Question: Currently i am working on an iPad application,im Using Core-Plot to develop Bar chart in my iPhone application, then i have modified the frame size for iPad to import the same thing in iPad application, but the bar chart is showing up in small on the screen, but i want to show it full screen in iPad, How to fix this? please help me
Thanks in Advance
I tried this
iPhone
'''
-(void) drawBarChart
{
NSLog(@"iPhone Bar chart");
double xAxisLength = [barValuesArray count];
barGraph = [[CPTXYGraph alloc] initWithFrame:CGRectMake(0, 50, 320, 350)];
barGraph.paddingLeft = 0.0f;
barGraph.paddingRight = 0.0f;
barGraph.paddingTop = 0.0f;
barGraph.paddingBottom = 0.0f;
barGraph.plotAreaFrame.paddingLeft = 60.0;
barGraph.plotAreaFrame.paddingTop = 40.0;
barGraph.plotAreaFrame.paddingRight = 10.0;
barGraph.plotAreaFrame.paddingBottom = 40.0;
if ([selectedName isEqualToString:@"(null)"] || [selectedName isEqualToString:@""] || [selectedName isEqualToString:@"NULL"] || selectedName == @"(null)" || selectedName == NULL || selectedName == @"null" || selectedName == nil)
{
barGraph.title = [namesArray objectAtIndex:0];
}
else
{
barGraph.title = selectedName;
}
hostingView = [[CPTGraphHostingView alloc] initWithFrame:CGRectMake(0, 10, 320, 400)];
hostingView.hostedGraph = barGraph;
CPTMutableTextStyle *textStyle = [CPTTextStyle textStyle];
textStyle.color = [CPTColor blackColor];
textStyle.fontSize = 16.0f;
textStyle.textAlignment = CPTTextAlignmentCenter;
barGraph.titleTextStyle = textStyle;
barGraph.titleDisplacement = CGPointMake(0.0f, -10.0f);
barGraph.titlePlotAreaFrameAnchor = CPTRectAnchorTop;
CPTXYAxisSet *axisSet = (CPTXYAxisSet *)barGraph.axisSet;
CPTXYAxis *x = axisSet.xAxis;
// x.axisLineStyle = nil;
// x.majorTickLineStyle = nil;
// x.minorTickLineStyle = nil;
x.majorIntervalLength = CPTDecimalFromString(@"70");
x.orthogonalCoordinateDecimal = CPTDecimalFromString(@"0");
x.title = @"Names";
x.titleLocation = CPTDecimalFromFloat(7.5f);
x.titleOffset = 50.0f; //25.0f;
x.labelRotation = M_PI/5;
x.labelingPolicy = CPTAxisLabelingPolicyNone;
NSArray *customTickLocations = [NSArray arrayWithObjects: [NSDecimalNumber numberWithInt:1], [NSDecimalNumber numberWithInt: 5], [NSDecimalNumber numberWithInt:9], [NSDecimalNumber numberWithInt:13], nil];
// NSArray *xAxisLabels = [NSArray arrayWithObjects:@"Smoke", @"Nicotine", @"Tar", @"", nil];
// NSUInteger labelLocation = 0;
//
// NSMutableArray *customLabels = [NSMutableArray arrayWithCapacity:[xAxisLabels count]];
// for (NSNumber *tickLocation in customTickLocations)
// {
// CPTAxisLabel *newLabel = [[CPTAxisLabel alloc] initWithText: [xAxisLabels objectAtIndex:labelLocation++] textStyle:x.labelTextStyle];
// newLabel.tickLocation = [tickLocation decimalValue];
// newLabel.offset = x.labelOffset + x.majorTickLength;
// newLabel.rotation = M_PI/xAxisLength;
// [customLabels addObject:newLabel];
// [newLabel release];
// }
//
// x.axisLabels = [NSSet setWithArray:customLabels];
CPTXYAxis *y = axisSet.yAxis;
// y.axisLineStyle = nil;
// y.majorTickLineStyle = nil;
// y.minorTickLineStyle = nil;
y.majorIntervalLength = CPTDecimalFromString(@"100");
y.orthogonalCoordinateDecimal = CPTDecimalFromString(@"0");
// y.title = @"Work Status";
// y.titleOffset = 40.0f;
// y.titleLocation = CPTDecimalFromFloat(150.0f);
CPTXYPlotSpace *plotSpace = (CPTXYPlotSpace *) barGraph.defaultPlotSpace;
plotSpace.xRange = [CPTPlotRange plotRangeWithLocation:CPTDecimalFromDouble(0.0f) length:CPTDecimalFromDouble(15.0f)];
plotSpace.yRange = [CPTPlotRange plotRangeWithLocation:CPTDecimalFromDouble(0.0f) length:CPTDecimalFromDouble(1000.0f)];
CPTBarPlot *barPlot = [CPTBarPlot tubularBarPlotWithColor:[CPTColor blueColor] horizontalBars:NO];
barPlot.plotRange = [CPTPlotRange plotRangeWithLocation:CPTDecimalFromDouble(0.0) length:CPTDecimalFromDouble(13)];//xAxisLength
barPlot.barOffset = CPTDecimalFromFloat(1.0f);
barPlot.baseValue = CPTDecimalFromString(@"0");
barPlot.barWidth = CPTDecimalFromFloat(3.0f);
barPlot.cornerRadius = 2.0f;
barPlot.dataSource = self;
[barGraph addPlot:barPlot];
[self.view addSubview:hostingView];
}
'''
iPad Bar chart:
'''
-(void) drawBarChart
{
NSLog(@"iPAD");
double xAxisLength = [barValuesArray count];
barGraph = [[CPTXYGraph alloc] initWithFrame:CGRectMake(0, 50, 700, 1000)];
barGraph.paddingLeft = 0.0f;
barGraph.paddingRight = 0.0f;
barGraph.paddingTop = 0.0f;
barGraph.paddingBottom = 0.0f;
barGraph.plotAreaFrame.paddingLeft = 60.0;
barGraph.plotAreaFrame.paddingTop = 40.0;
barGraph.plotAreaFrame.paddingRight = 10.0;
barGraph.plotAreaFrame.paddingBottom = 40.0;
if ([selectedName isEqualToString:@"(null)"] || [selectedName isEqualToString:@""] || [selectedName isEqualToString:@"NULL"] || selectedName == @"(null)" || selectedName == NULL || selectedName == @"null" || selectedName == nil)
{
barGraph.title = [namesArray objectAtIndex:0];
}
else
{
barGraph.title = selectedName;
}
hostingView = [[CPTGraphHostingView alloc] initWithFrame:CGRectMake(0, 10, 700, 1000)];
hostingView.hostedGraph = barGraph;
CPTMutableTextStyle *textStyle = [CPTTextStyle textStyle];
textStyle.color = [CPTColor blackColor];
textStyle.fontSize = 16.0f;
textStyle.textAlignment = CPTTextAlignmentCenter;
barGraph.titleTextStyle = textStyle;
barGraph.titleDisplacement = CGPointMake(0.0f, -10.0f);
barGraph.titlePlotAreaFrameAnchor = CPTRectAnchorTop;
CPTXYAxisSet *axisSet = (CPTXYAxisSet *)barGraph.axisSet;
CPTXYAxis *x = axisSet.xAxis;
// x.axisLineStyle = nil;
// x.majorTickLineStyle = nil;
// x.minorTickLineStyle = nil;
x.majorIntervalLength = CPTDecimalFromString(@"70");
x.orthogonalCoordinateDecimal = CPTDecimalFromString(@"0");
x.title = @"Names";
x.titleLocation = CPTDecimalFromFloat(7.5f);
x.titleOffset = 50.0f; //25.0f;
x.labelRotation = M_PI/5;
x.labelingPolicy = CPTAxisLabelingPolicyNone;
NSArray *customTickLocations = [NSArray arrayWithObjects: [NSDecimalNumber numberWithInt:1], [NSDecimalNumber numberWithInt: 5], [NSDecimalNumber numberWithInt:9], [NSDecimalNumber numberWithInt:13], nil];
// NSArray *xAxisLabels = [NSArray arrayWithObjects:@"Smoke", @"Nicotine", @"Tar", @"", nil];
// NSUInteger labelLocation = 0;
//
// NSMutableArray *customLabels = [NSMutableArray arrayWithCapacity:[xAxisLabels count]];
// for (NSNumber *tickLocation in customTickLocations)
// {
// CPTAxisLabel *newLabel = [[CPTAxisLabel alloc] initWithText: [xAxisLabels objectAtIndex:labelLocation++] textStyle:x.labelTextStyle];
// newLabel.tickLocation = [tickLocation decimalValue];
// newLabel.offset = x.labelOffset + x.majorTickLength;
// newLabel.rotation = M_PI/xAxisLength;
// [customLabels addObject:newLabel];
// [newLabel release];
// }
//
// x.axisLabels = [NSSet setWithArray:customLabels];
CPTXYAxis *y = axisSet.yAxis;
// y.axisLineStyle = nil;
// y.majorTickLineStyle = nil;
// y.minorTickLineStyle = nil;
y.majorIntervalLength = CPTDecimalFromString(@"100");
y.orthogonalCoordinateDecimal = CPTDecimalFromString(@"0");
// y.title = @"Work Status";
// y.titleOffset = 40.0f;
// y.titleLocation = CPTDecimalFromFloat(150.0f);
CPTXYPlotSpace *plotSpace = (CPTXYPlotSpace *) barGraph.defaultPlotSpace;
plotSpace.xRange = [CPTPlotRange plotRangeWithLocation:CPTDecimalFromDouble(0.0f) length:CPTDecimalFromDouble(15.0f)];
plotSpace.yRange = [CPTPlotRange plotRangeWithLocation:CPTDecimalFromDouble(0.0f) length:CPTDecimalFromDouble(1000.0f)];
CPTBarPlot *barPlot = [CPTBarPlot tubularBarPlotWithColor:[CPTColor blueColor] horizontalBars:NO];
barPlot.plotRange = [CPTPlotRange plotRangeWithLocation:CPTDecimalFromDouble(0.0) length:CPTDecimalFromDouble(13)];//xAxisLength
barPlot.barOffset = CPTDecimalFromFloat(1.0f);
barPlot.baseValue = CPTDecimalFromString(@"0");
barPlot.barWidth = CPTDecimalFromFloat(3.0f);
barPlot.cornerRadius = 2.0f;
barPlot.dataSource = self;
[barGraph addPlot:barPlot];
[self.view addSubview:hostingView];
}
'''

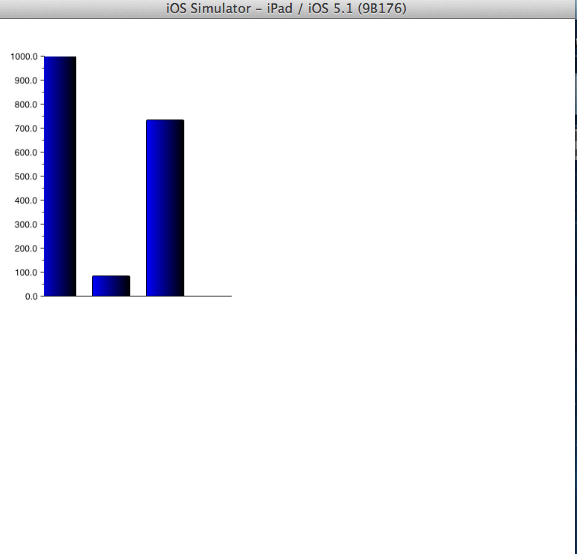
Answer: just try this way may be helped you :
'''
CPTGraphHostingView *hostingView = [[CPTGraphHostingView alloc] initWithFrame:CGRectMake(10, 70, 768, 1004)];
hostingView.tag=1;
[self.view addSubview:hostingView];
// [hostingView addSubview:OptionBtn];
barChart = [[CPXYGraph alloc] initWithFrame:self.view.bounds];
//barChart.backgroundColor = [UIColor colorWithPatternImage: [UIImage imageNamed:@"FinalGraph.png"]];
hostingView.hostedGraph = barChart;
'''